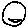
Label: smiley face